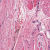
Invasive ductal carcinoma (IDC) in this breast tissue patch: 1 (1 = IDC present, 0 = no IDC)